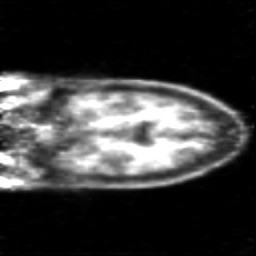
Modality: PET
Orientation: coronal
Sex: male
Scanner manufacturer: siemens